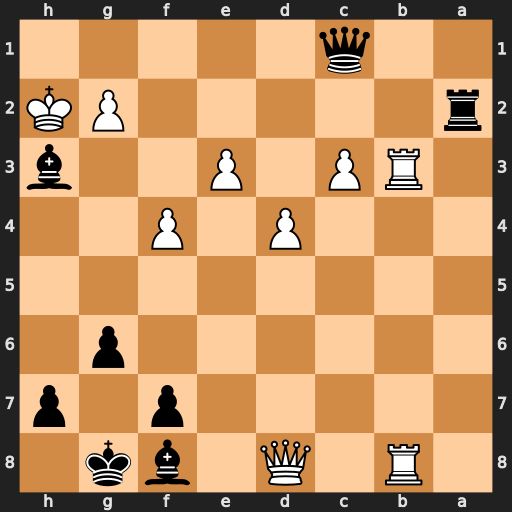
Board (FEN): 1R1Q1bk1/5p1p/6p1/8/3P1P2/1RP1P2b/r5PK/2q5
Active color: b
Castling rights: -
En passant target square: -
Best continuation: Rxg2+ Kxh3 Qh1#